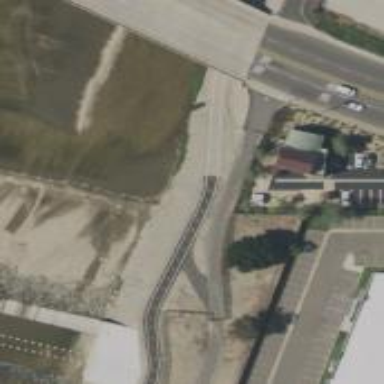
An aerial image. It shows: Cycleway.